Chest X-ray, AP view. Patient: 52 years old, sex M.
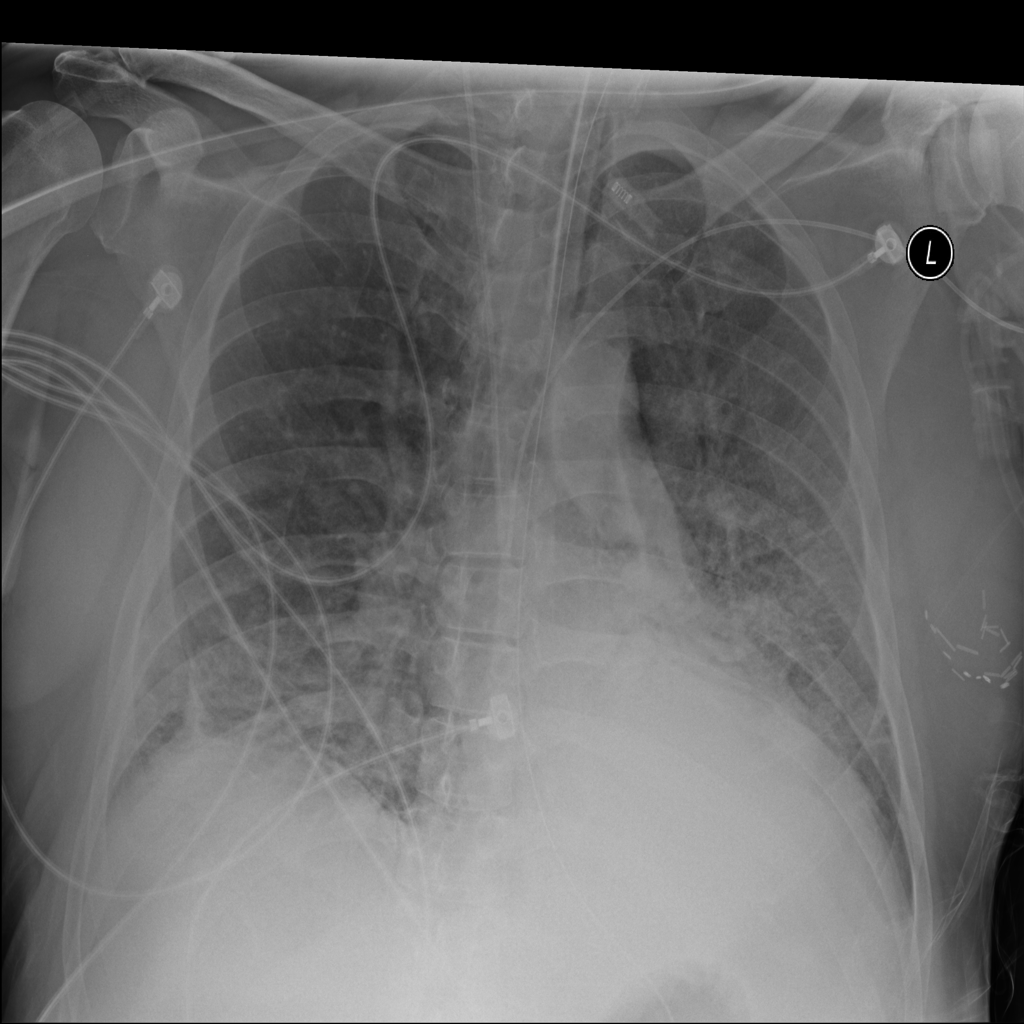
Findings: Infiltration, Nodule, Pneumonia